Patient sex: M
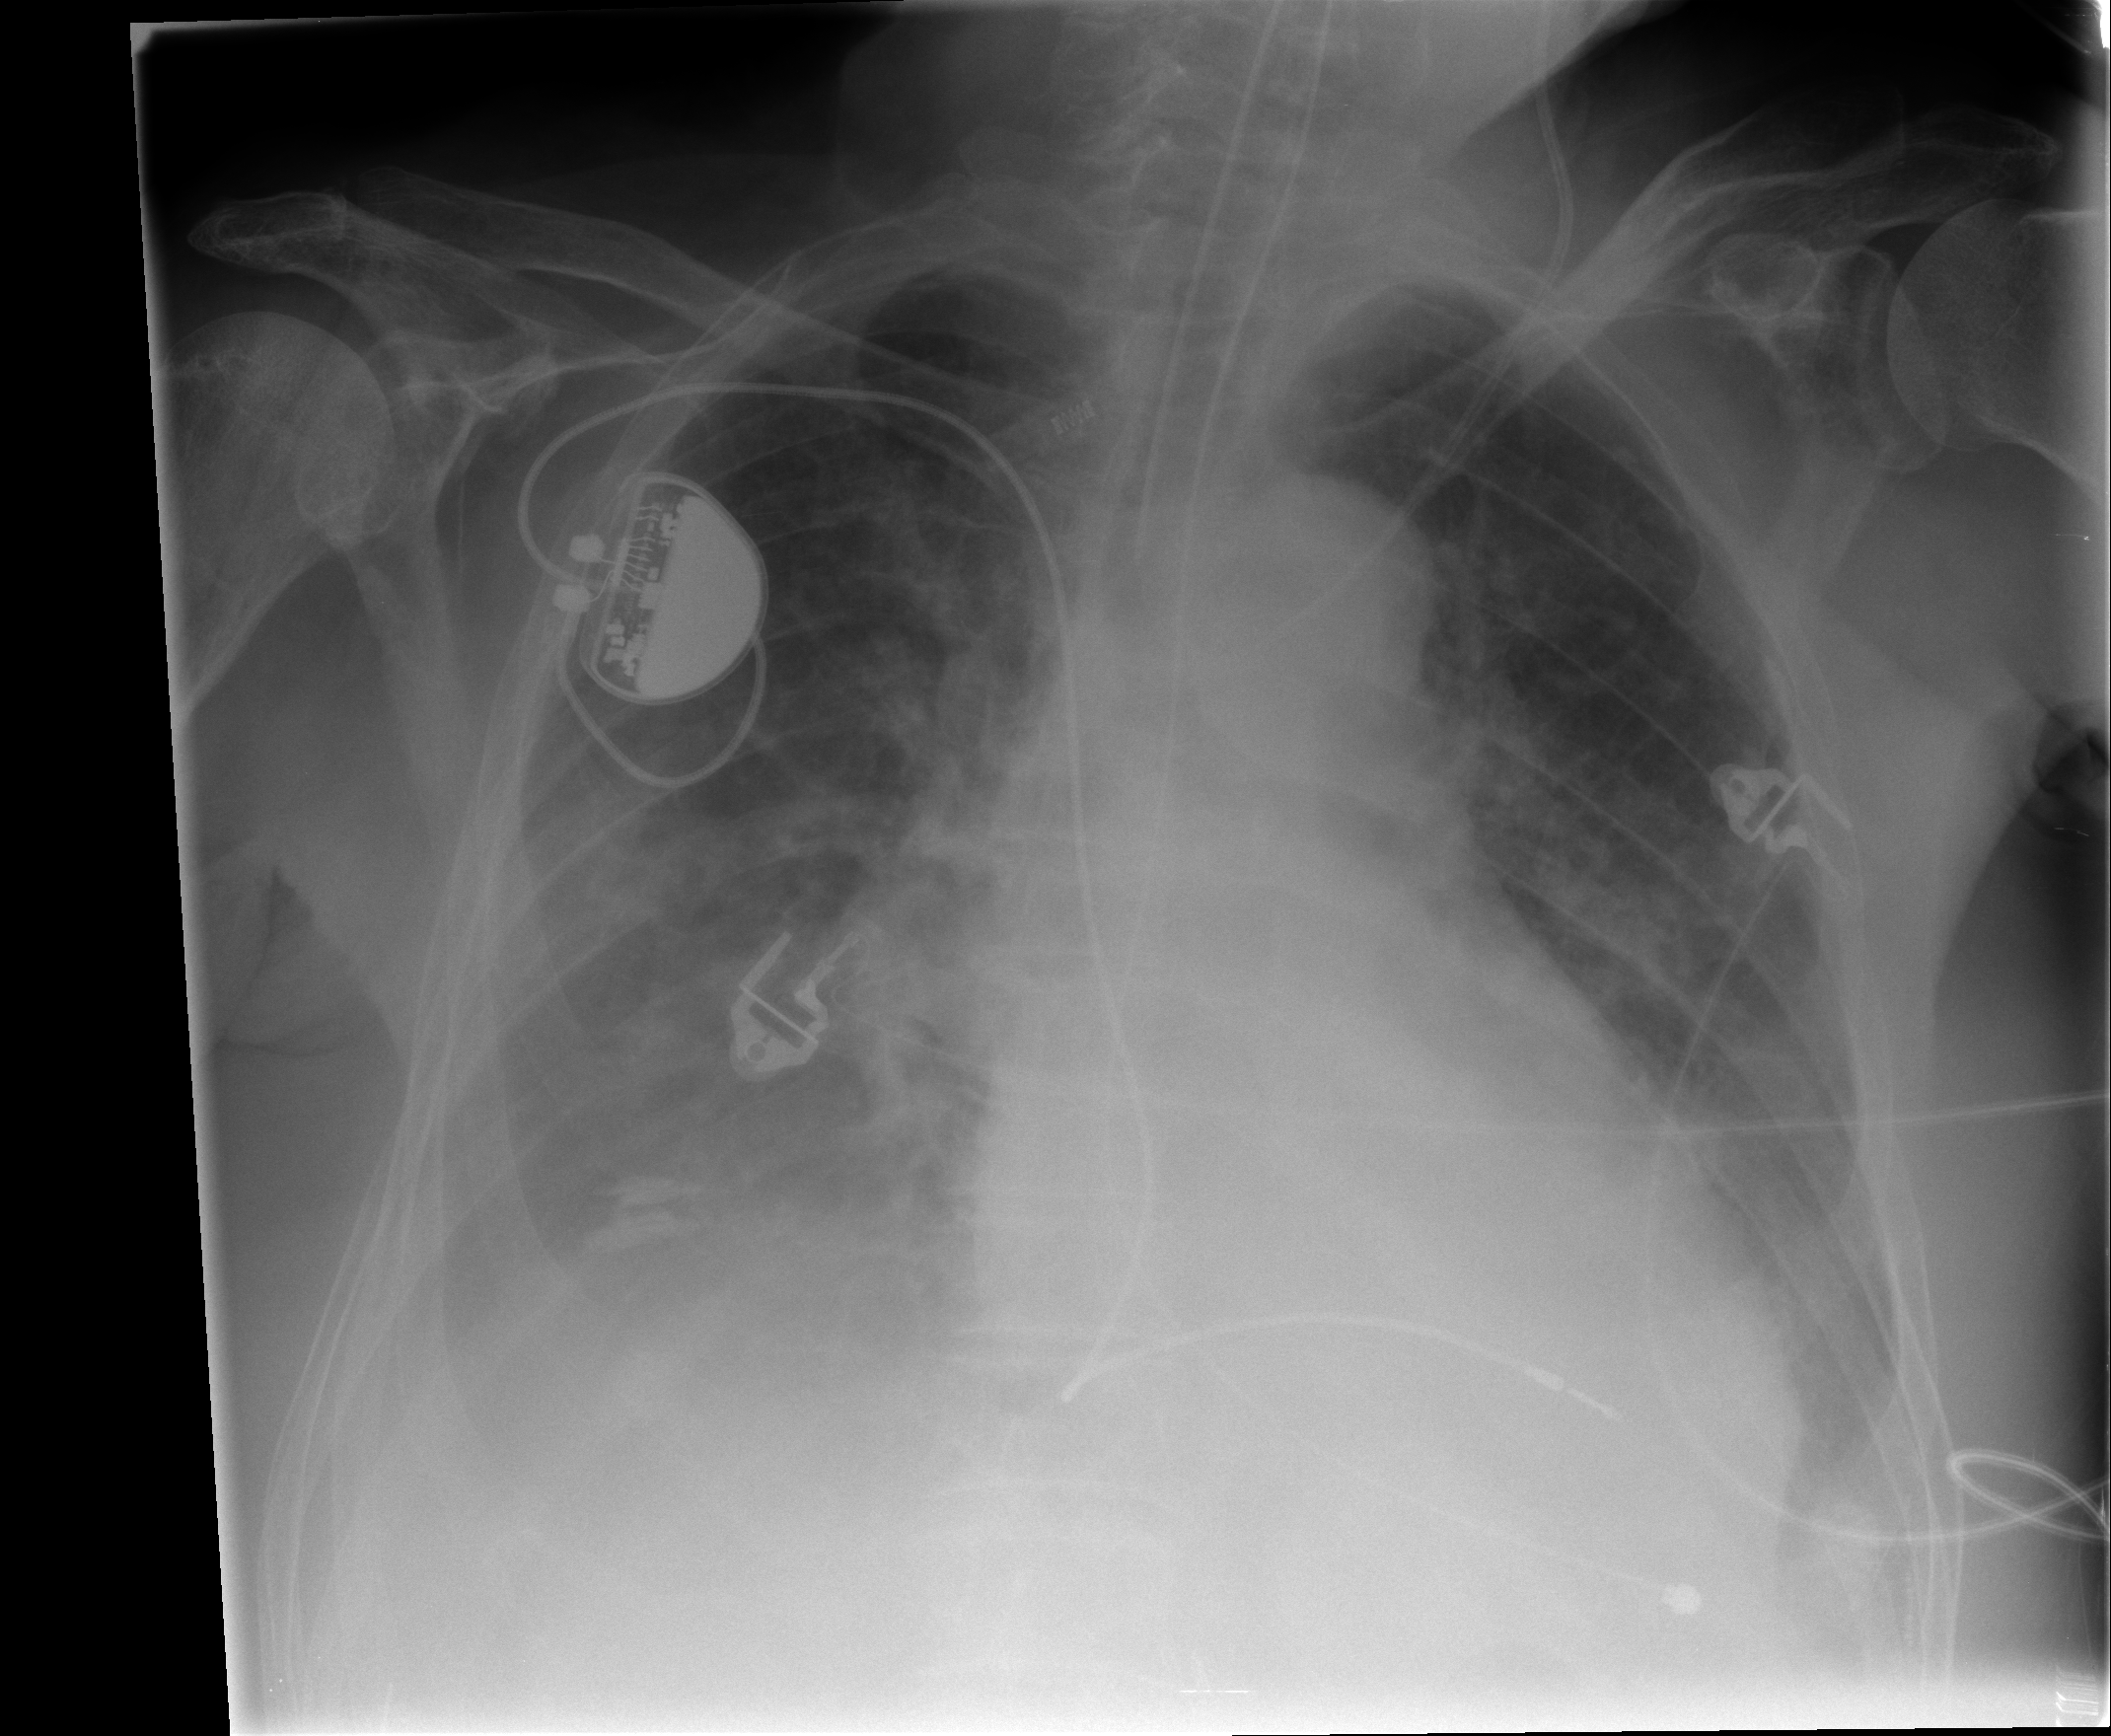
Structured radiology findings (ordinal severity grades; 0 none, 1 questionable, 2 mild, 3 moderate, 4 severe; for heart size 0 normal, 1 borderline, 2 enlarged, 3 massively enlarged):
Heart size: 1
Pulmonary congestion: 1
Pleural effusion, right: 2
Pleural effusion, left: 2
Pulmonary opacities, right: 1
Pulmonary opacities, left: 1
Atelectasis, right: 2
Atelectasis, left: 2